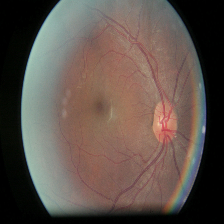
Diabetic retinopathy grade: Moderate